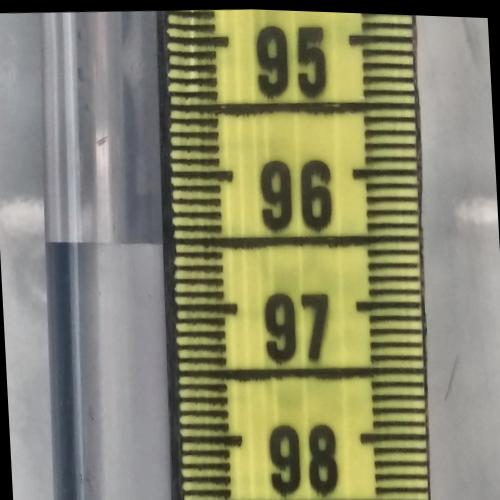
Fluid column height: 96.5 cm